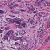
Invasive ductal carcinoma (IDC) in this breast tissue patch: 0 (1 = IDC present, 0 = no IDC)